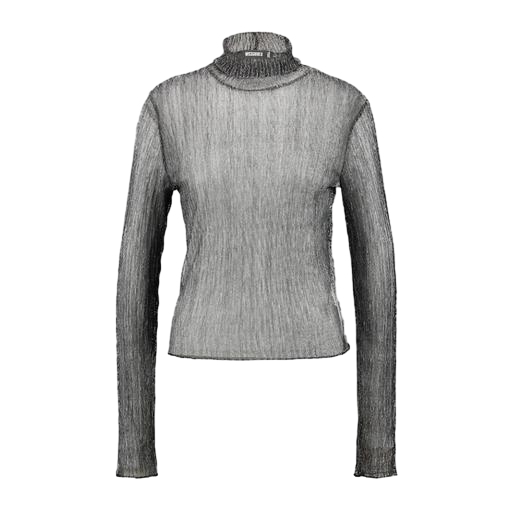
gray long-sleeve mesh turtleneck tee, high-neck top, high-neck ribbed-jersey t-shirt, white background